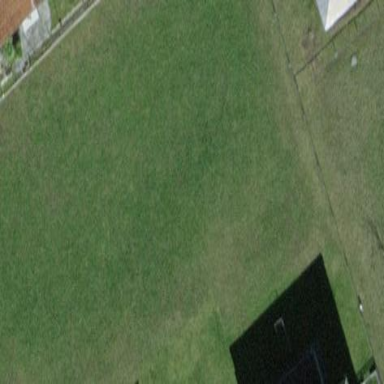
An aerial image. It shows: Open area covered with grass.